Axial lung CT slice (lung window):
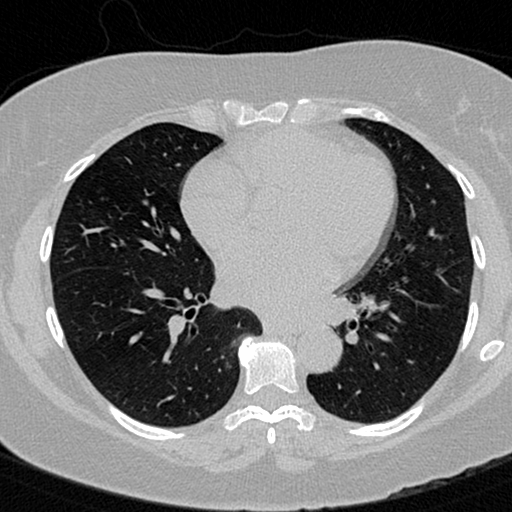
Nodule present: no